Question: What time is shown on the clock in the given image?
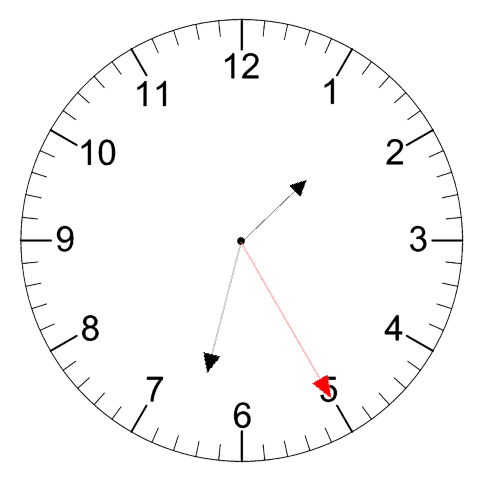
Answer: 01:32:25